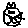
Label: cat